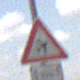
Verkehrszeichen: FlugbetriebLinks
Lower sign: LaengeEinerStrecke2
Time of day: Midday
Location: Outdoor (Nature)
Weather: PartlyCloudy
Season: NotSpecified
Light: Natural